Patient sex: F
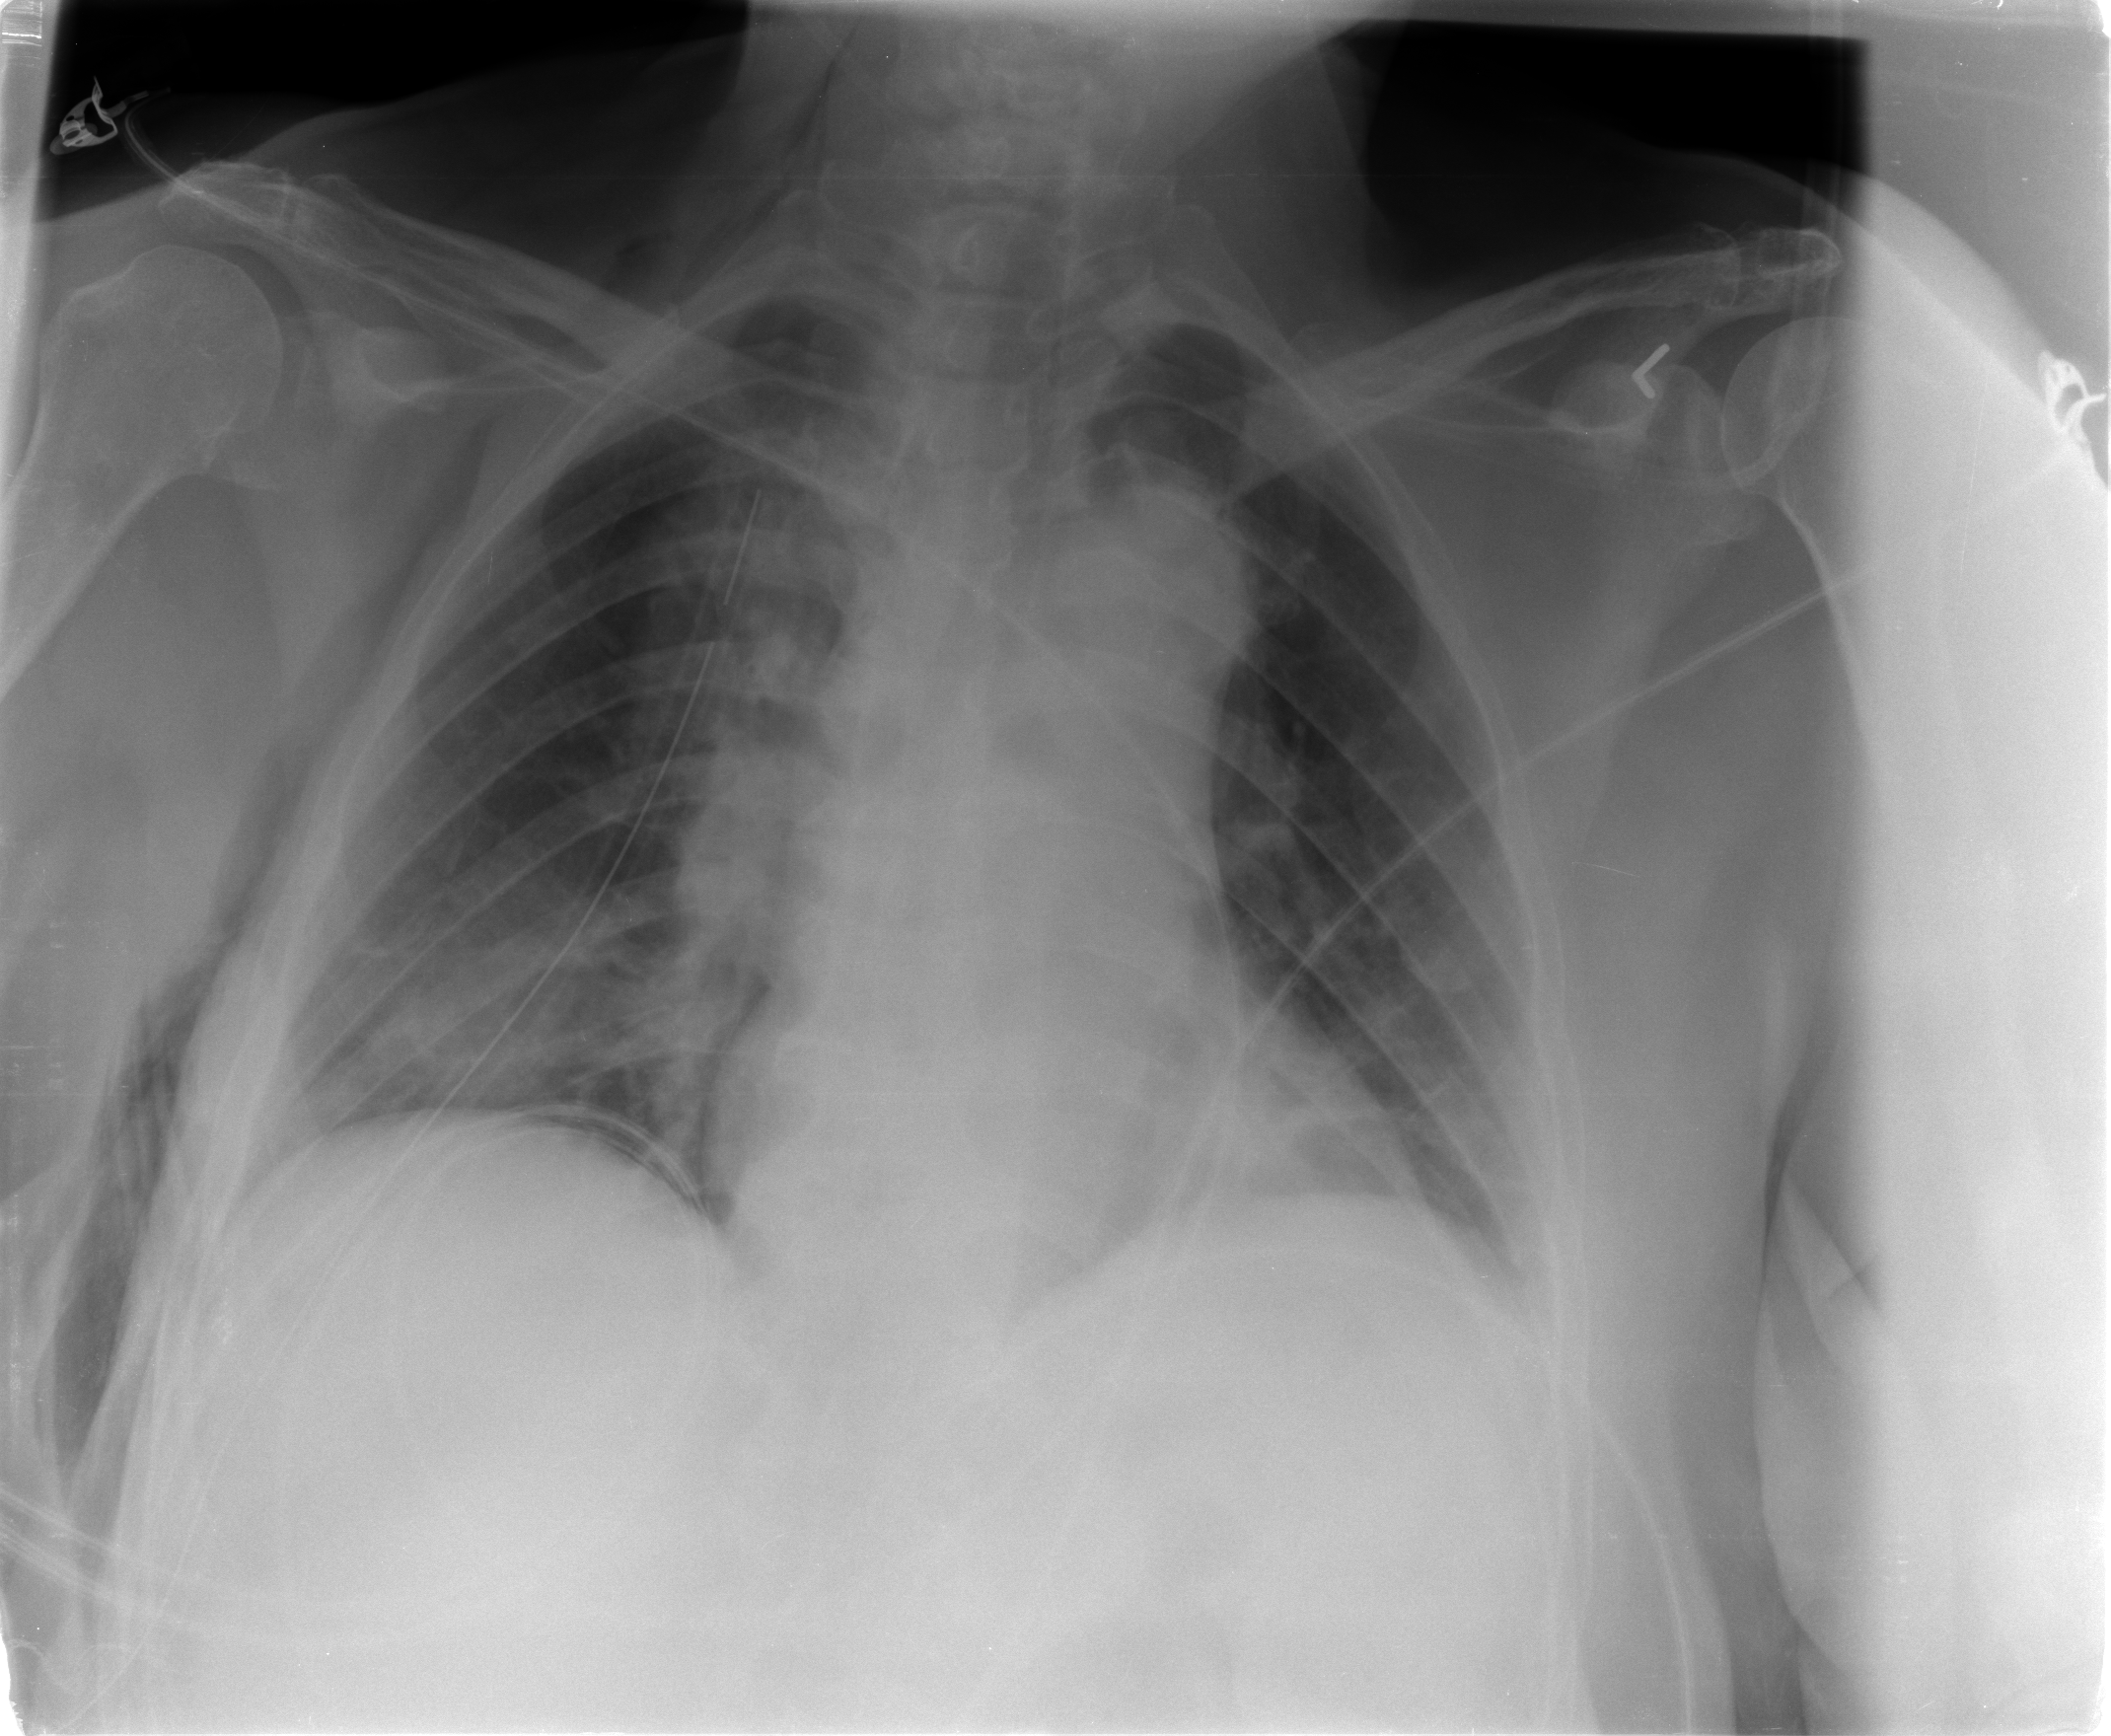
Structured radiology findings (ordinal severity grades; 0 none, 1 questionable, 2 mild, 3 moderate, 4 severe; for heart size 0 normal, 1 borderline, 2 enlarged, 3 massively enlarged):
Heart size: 0
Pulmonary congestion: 0
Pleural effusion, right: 0
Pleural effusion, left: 0
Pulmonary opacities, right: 0
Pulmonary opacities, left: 0
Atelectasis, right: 2
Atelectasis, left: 0